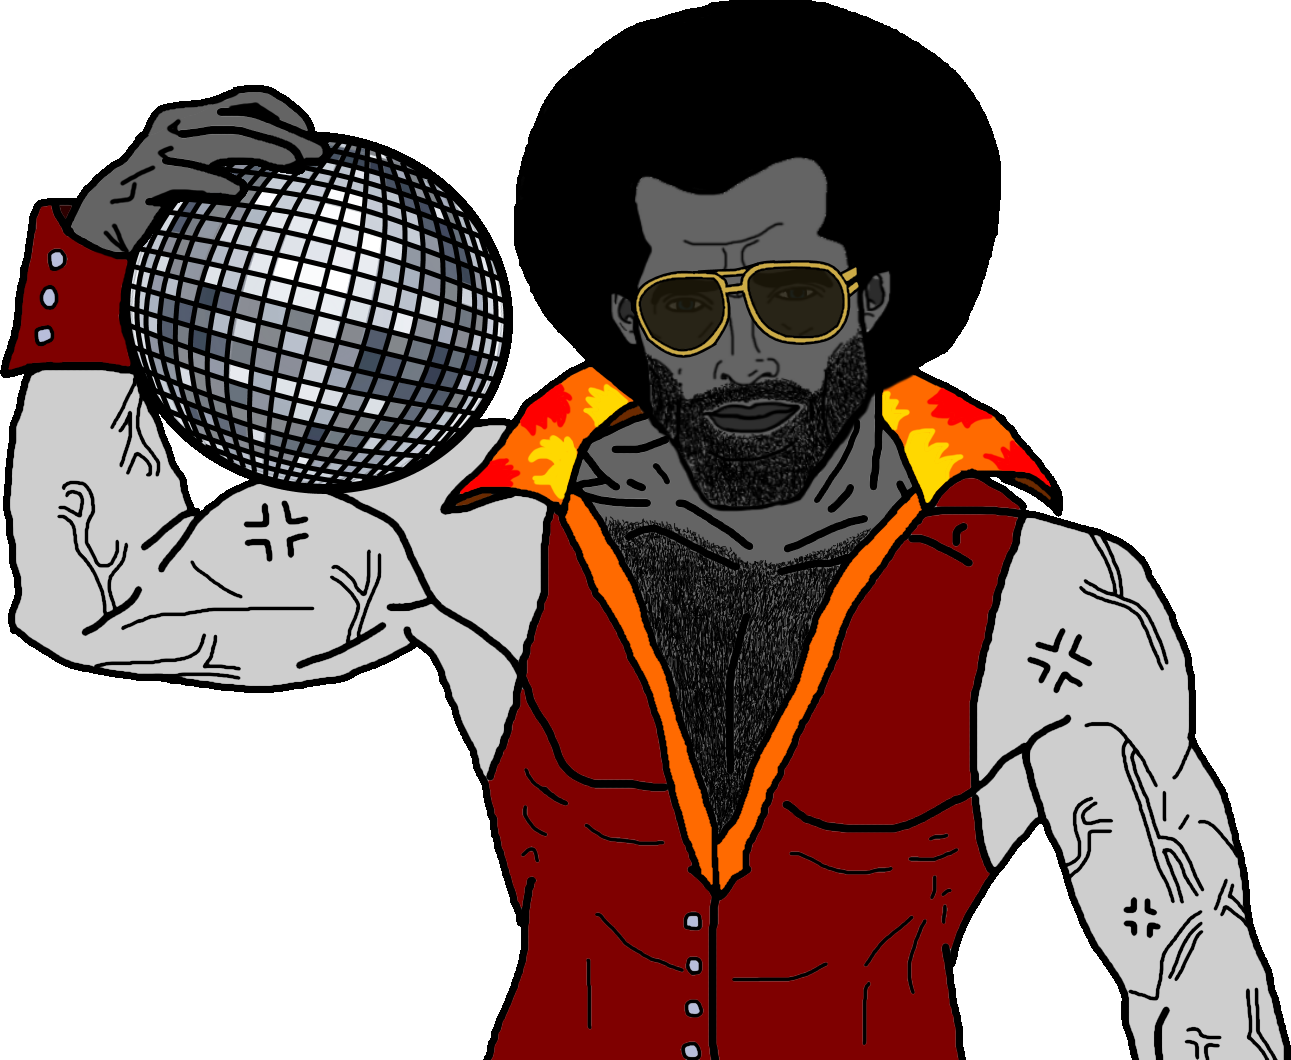
Label: 5_Grey_Chad